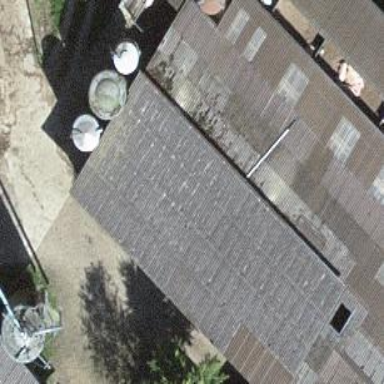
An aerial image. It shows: Sty building.